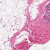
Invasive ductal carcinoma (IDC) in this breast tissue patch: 0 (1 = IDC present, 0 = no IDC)